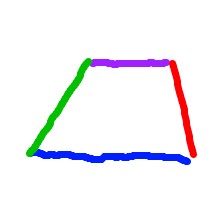
Shape: trapezoid